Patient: sex M, age 44
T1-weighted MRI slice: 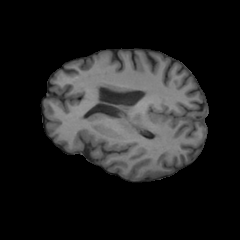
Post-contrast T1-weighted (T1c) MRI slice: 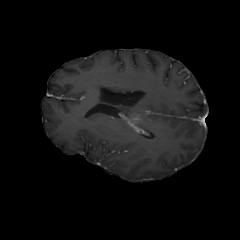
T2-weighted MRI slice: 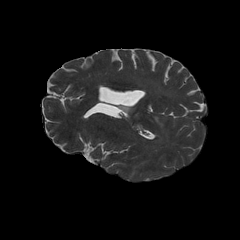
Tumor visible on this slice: yes
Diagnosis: Glioblastoma, IDH-wildtype
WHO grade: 4